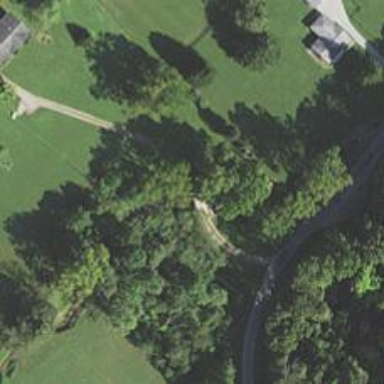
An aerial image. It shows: Driveway bridge on service road.